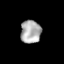
Tissue: prostate
Cell type: T cells
Senescence score: 0.3506
Nuclear area (px): 461
Mean DAPI intensity: 173.499